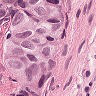
Metastatic tissue present: yes